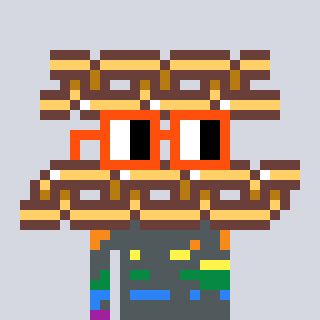
a pixel art character with square orange glasses, a chain-shaped head and a yellow-colored body on a cool background